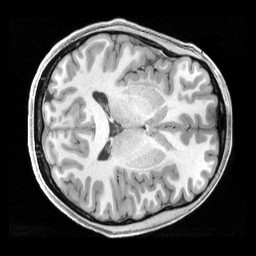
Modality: T1w
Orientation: axial
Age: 22
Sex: female
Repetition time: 2.4 s
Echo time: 0.00222 s